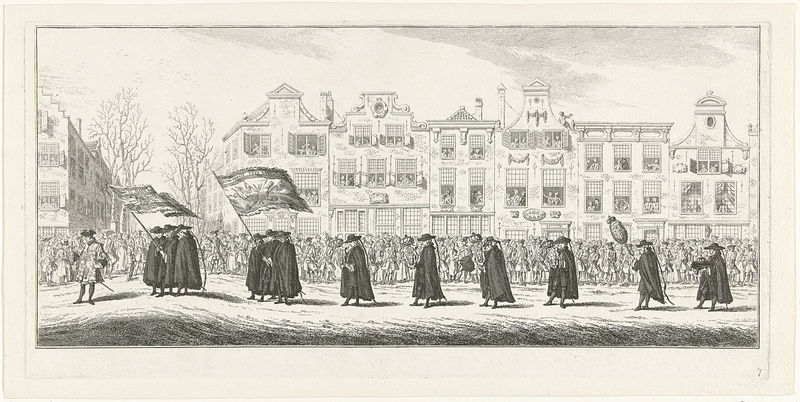
Titel: Vertegenwoordigers van de land- en zeemacht en verschillende landstreken in de lijkstoet van Anna van Hannover te Delft
Künstler: Simon Fokke
Standort: Amsterdam
Institution: Rijksmuseum
Schlagwörter: zeichnung, häuser, fahne, platz, schwarzweiß, marktplatz, prozession